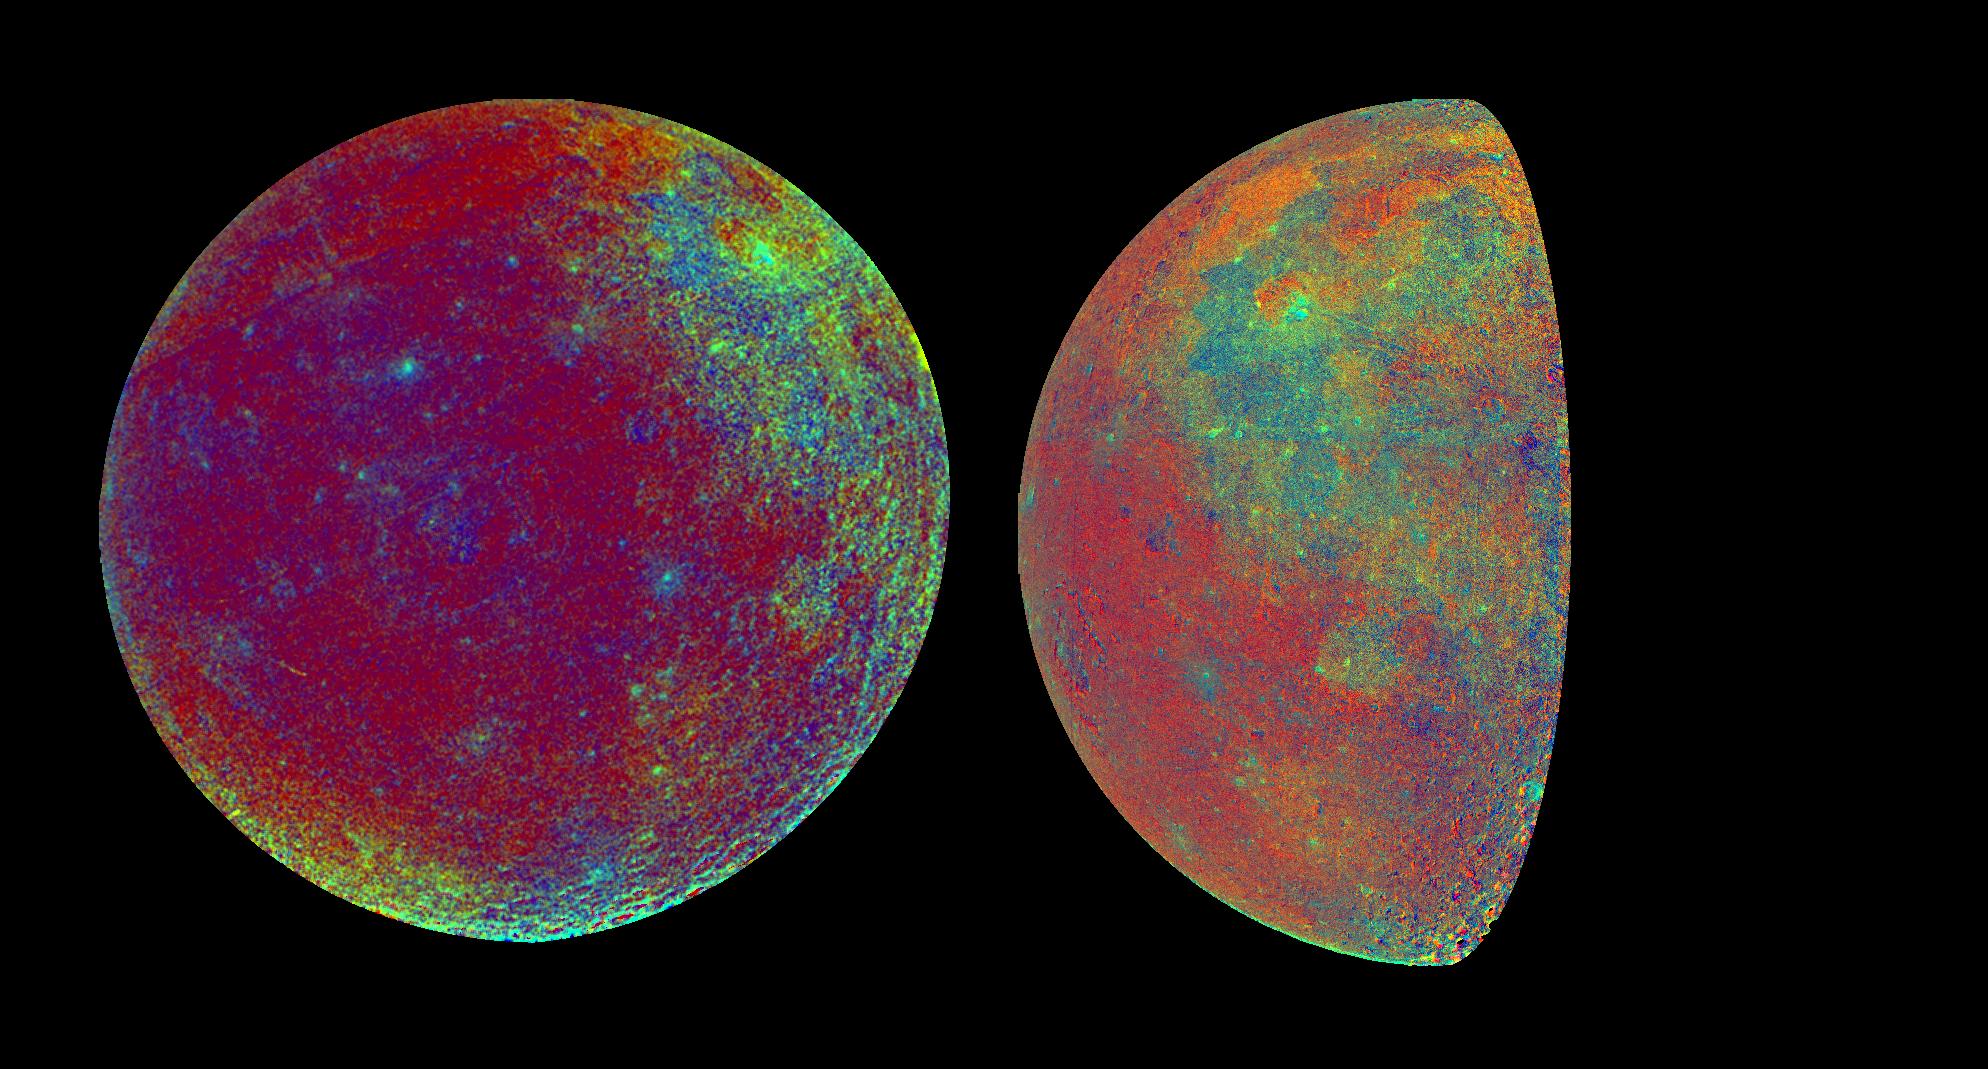
Moon Color Visualizations Moon, Galileo